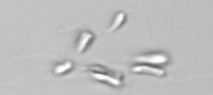
Label: Dinobryon